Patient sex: M
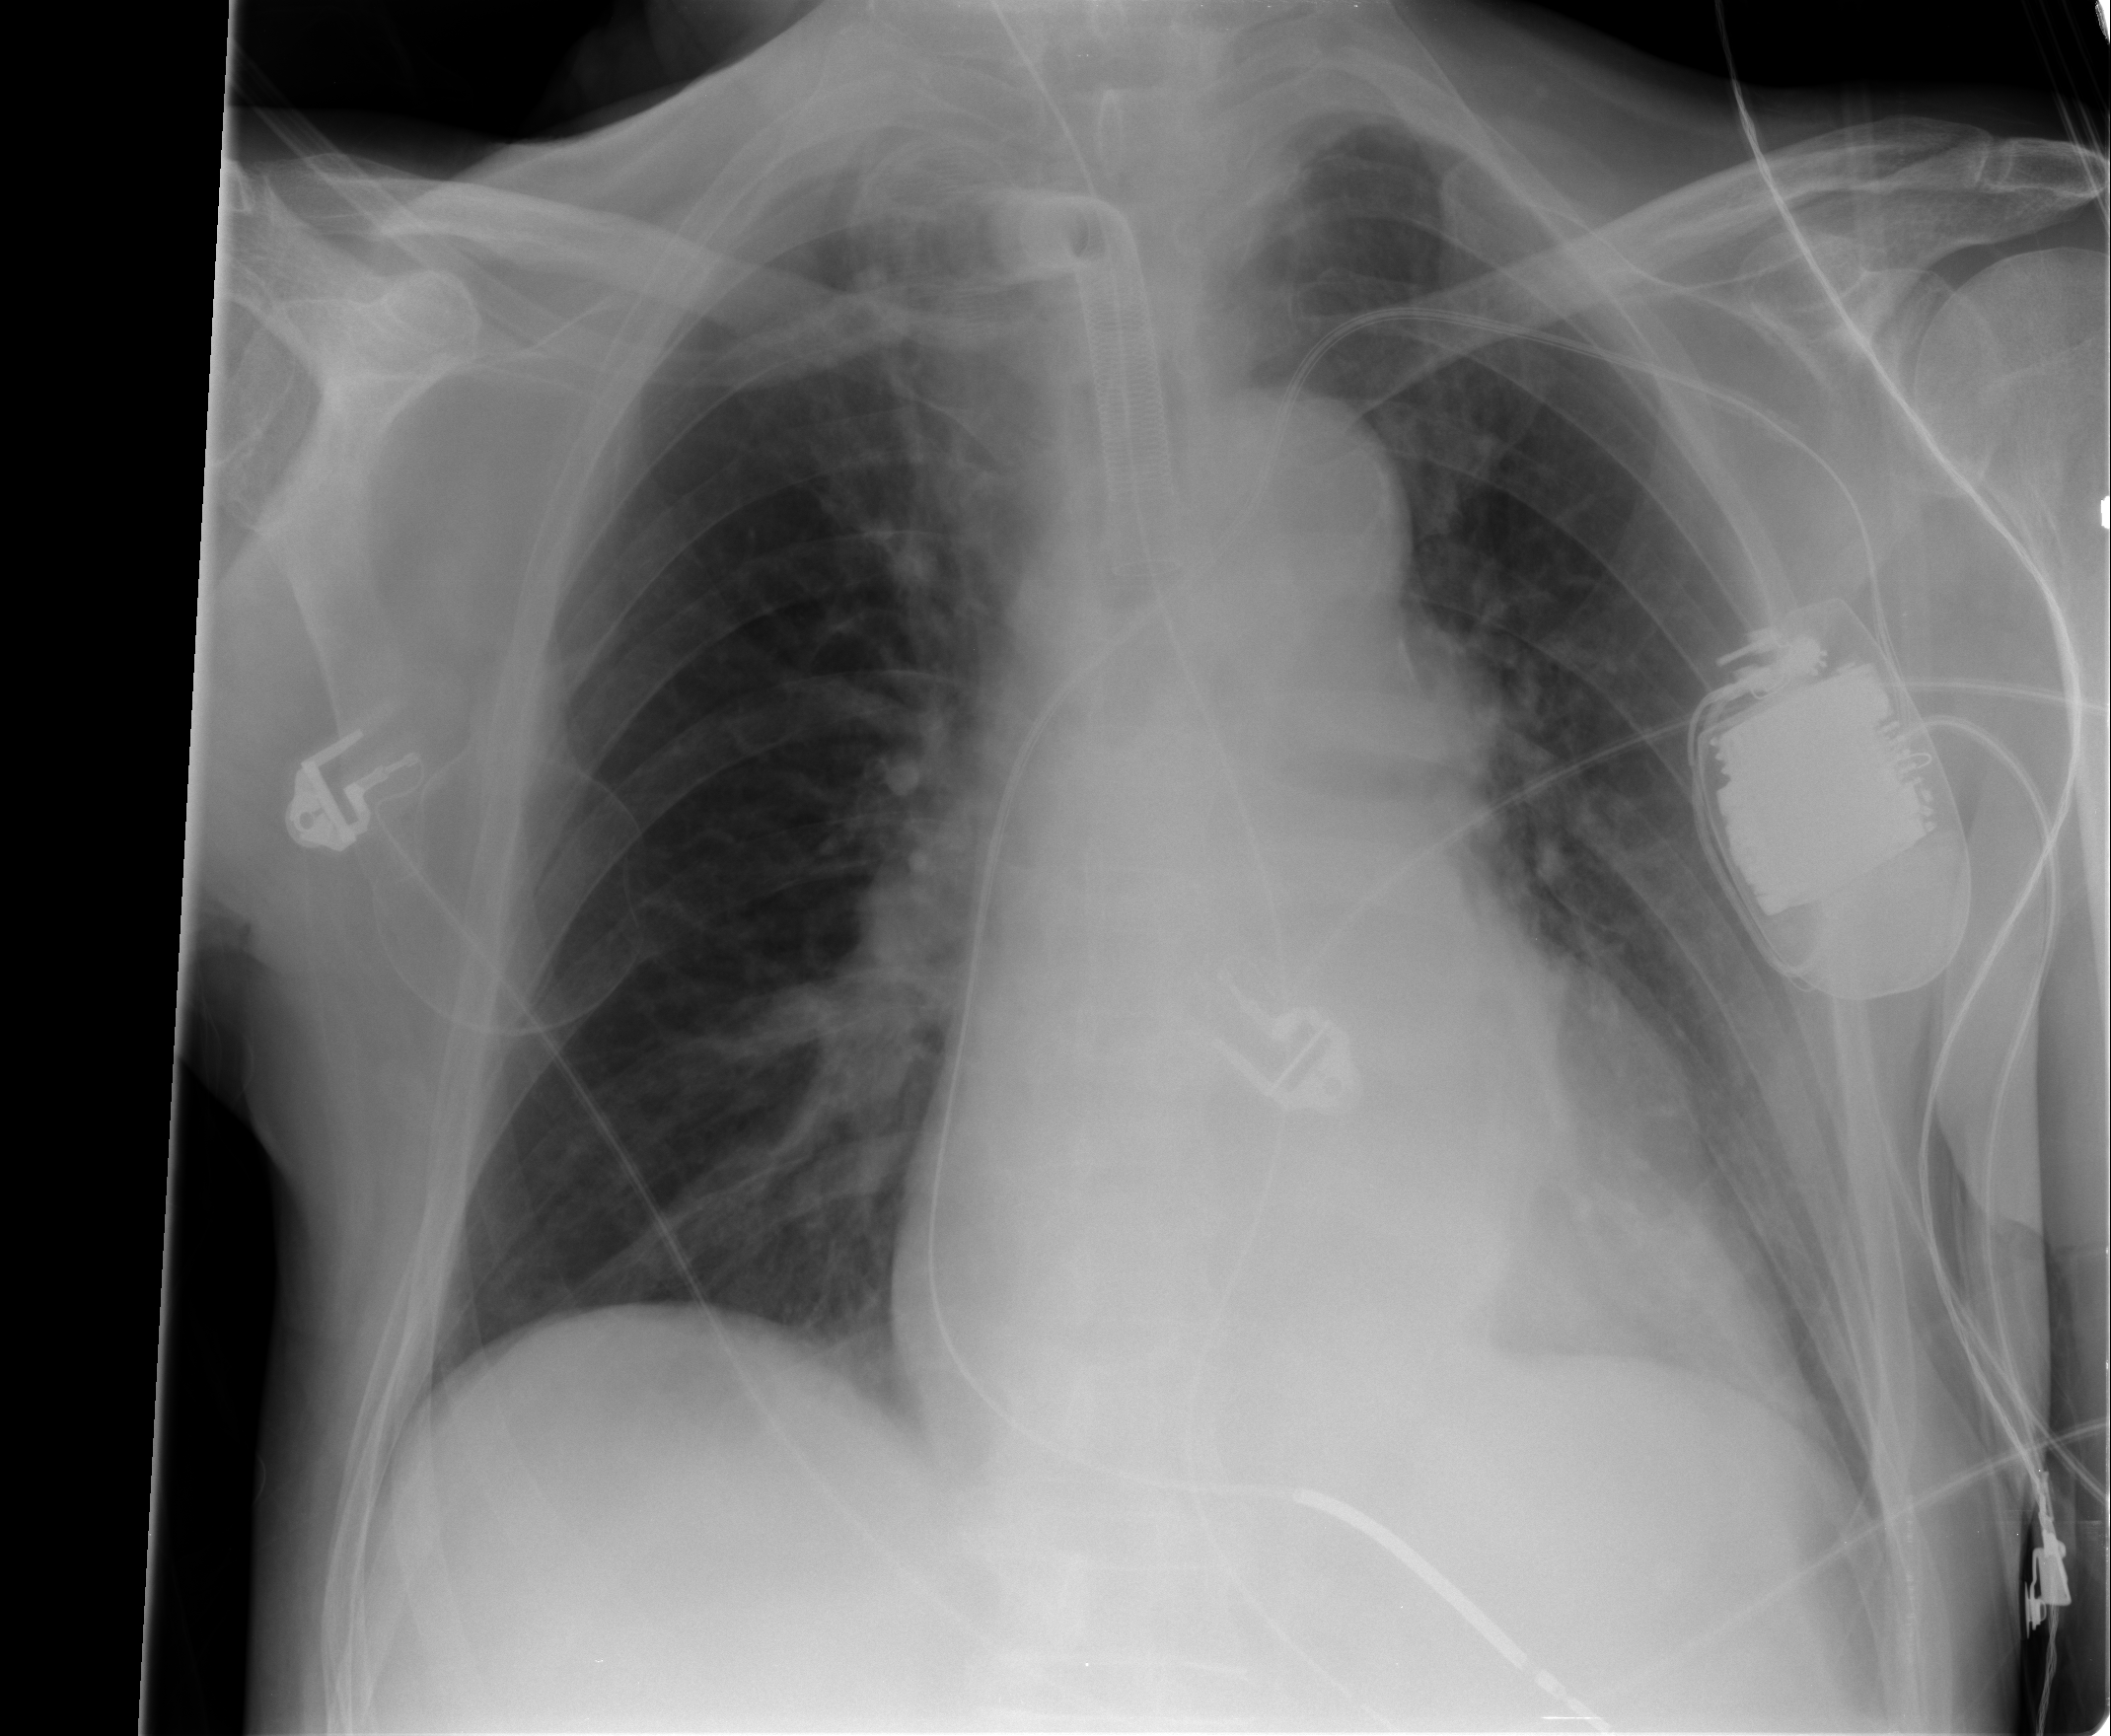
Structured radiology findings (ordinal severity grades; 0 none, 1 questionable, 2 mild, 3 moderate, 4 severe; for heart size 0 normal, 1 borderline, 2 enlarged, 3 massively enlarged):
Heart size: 0
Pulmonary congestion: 0
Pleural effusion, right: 0
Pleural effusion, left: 2
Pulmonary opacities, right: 0
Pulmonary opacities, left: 0
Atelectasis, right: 0
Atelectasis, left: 2